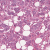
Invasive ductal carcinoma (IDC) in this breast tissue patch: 1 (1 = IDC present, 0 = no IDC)